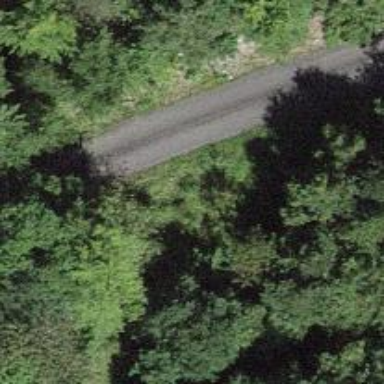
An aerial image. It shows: Unclassified road with asphalt surface.